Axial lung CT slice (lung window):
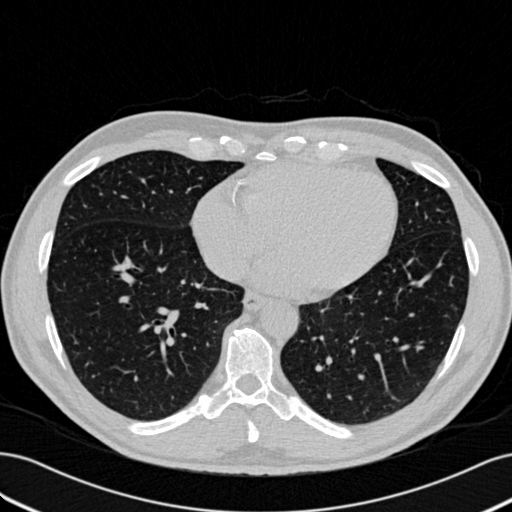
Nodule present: no